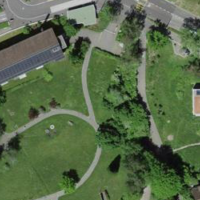
EUNIS habitat code: 53
Species observed at this site:
Lysimachia nummularia
Convolvulus arvensis
Daucus carota
Filipendula ulmaria